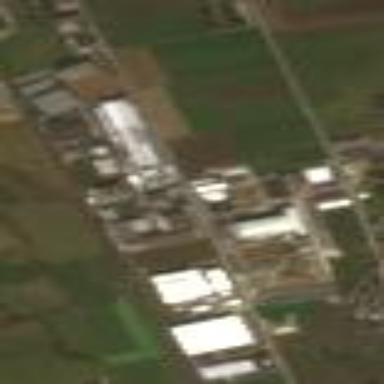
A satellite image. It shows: Industrial area.